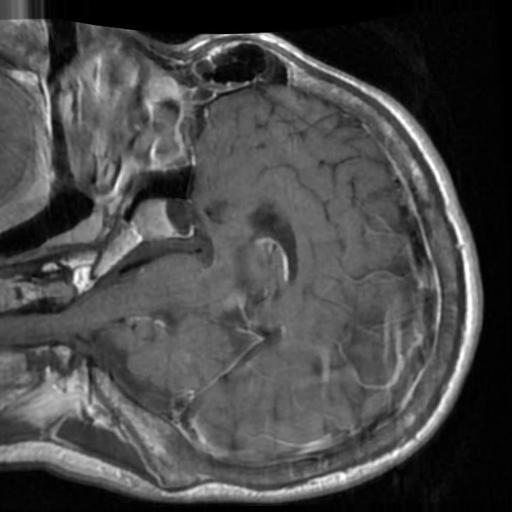
Label: brain_tumor